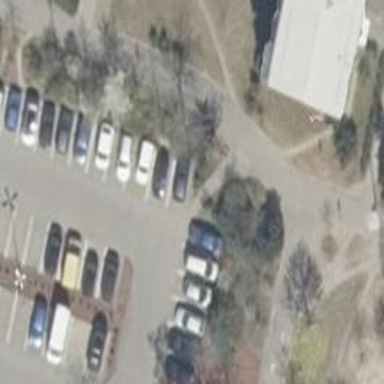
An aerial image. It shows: Footway.